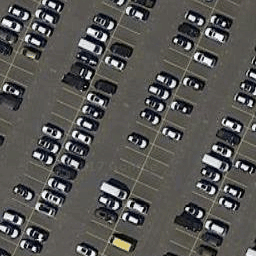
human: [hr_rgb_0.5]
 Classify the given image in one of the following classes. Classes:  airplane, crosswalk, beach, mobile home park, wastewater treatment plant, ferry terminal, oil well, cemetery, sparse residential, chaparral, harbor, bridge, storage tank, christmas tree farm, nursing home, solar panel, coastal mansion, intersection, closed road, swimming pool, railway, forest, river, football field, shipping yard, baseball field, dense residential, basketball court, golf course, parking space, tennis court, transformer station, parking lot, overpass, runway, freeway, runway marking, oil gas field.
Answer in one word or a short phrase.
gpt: parking lot